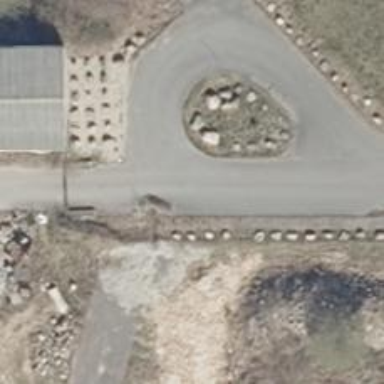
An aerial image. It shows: Driveway with concrete surface. The driveway is of grade1 tracktype.